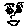
Label: smiley face